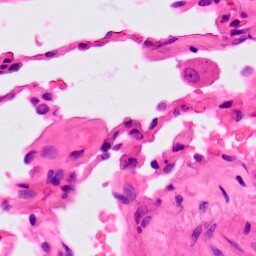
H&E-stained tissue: Lung